Question: I have an 'EditBox' in which I set the input type as 'textMultiLine'. The issue is that the cursor in the 'EditBox' always appears at the center of the 'EditBox', But I want it to display at the top left of my EditBox.
So why this happens?
'''
<EditText
android:id="@+id/notes_edit_text"
android:layout_width="wrap_content"
android:layout_height="wrap_content"
android:layout_marginLeft="20dp"
android:background="@drawable/img_add_notes_textbox"
android:inputType="textMultiLine"
android:maxHeight="30dp"
android:paddingLeft="15dp"
android:scrollbars="vertical"
android:textColor="#121212" >
</EditText>
'''

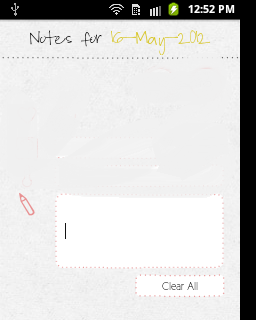
Answer: Because, by default gravity of 'EditText' is 'center' so just set it to 'top'
'''
android:gravity="top"
'''